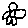
Label: flower